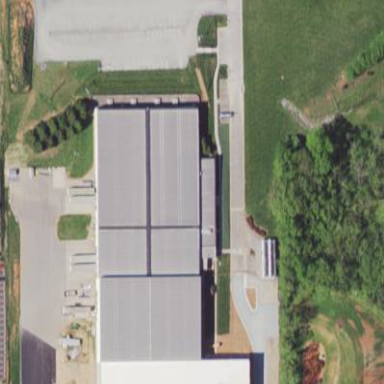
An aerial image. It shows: Industrial building.